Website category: restaurant
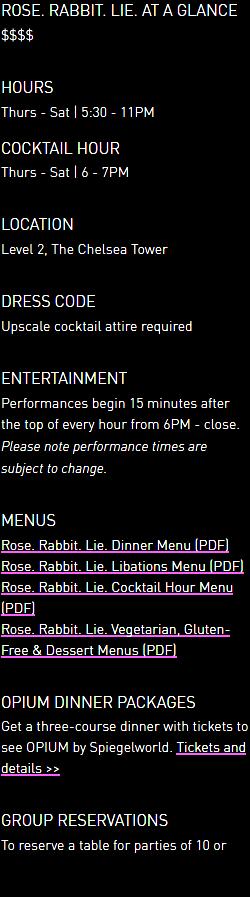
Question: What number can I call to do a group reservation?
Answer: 877.551.7776

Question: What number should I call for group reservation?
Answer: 877.551.7776

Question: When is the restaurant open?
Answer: Thurs - Sat | 5:30 - 11PM

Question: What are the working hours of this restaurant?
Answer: Thurs - Sat | 5:30 - 11PM

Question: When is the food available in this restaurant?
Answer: Thurs - Sat | 5:30 - 11PM

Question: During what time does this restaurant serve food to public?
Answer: Thurs - Sat | 5:30 - 11PM

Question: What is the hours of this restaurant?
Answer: Thurs - Sat | 5:30 - 11PM

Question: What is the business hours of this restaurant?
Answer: Thurs - Sat | 5:30 - 11PM

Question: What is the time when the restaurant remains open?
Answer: Thurs - Sat | 5:30 - 11PM

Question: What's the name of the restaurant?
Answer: Rose. Rabbit. Lie. at a glance

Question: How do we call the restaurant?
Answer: Rose. Rabbit. Lie. at a glance

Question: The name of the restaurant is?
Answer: Rose. Rabbit. Lie. at a glance

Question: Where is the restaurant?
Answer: Level 2, The Chelsea Tower

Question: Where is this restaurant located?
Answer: Level 2, The Chelsea Tower

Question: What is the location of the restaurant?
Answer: Level 2, The Chelsea Tower

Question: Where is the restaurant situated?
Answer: Level 2, The Chelsea Tower

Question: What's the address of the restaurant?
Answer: Level 2, The Chelsea Tower

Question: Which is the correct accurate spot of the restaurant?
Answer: Level 2, The Chelsea Tower

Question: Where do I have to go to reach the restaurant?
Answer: Level 2, The Chelsea Tower

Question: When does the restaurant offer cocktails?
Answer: Thurs - Sat | 6 - 7PM

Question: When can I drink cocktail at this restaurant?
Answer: Thurs - Sat | 6 - 7PM

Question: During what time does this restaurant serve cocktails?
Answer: Thurs - Sat | 6 - 7PM

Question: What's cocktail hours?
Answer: Thurs - Sat | 6 - 7PM